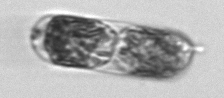
Label: Hemiaulus